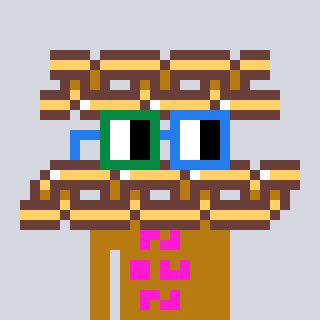
a pixel art character with square green and blue glasses, a chain-shaped head and a gold-colored body on a cool background